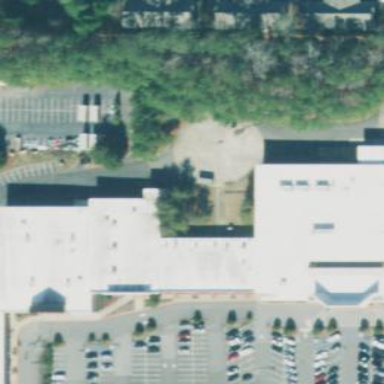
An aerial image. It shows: Retail building.